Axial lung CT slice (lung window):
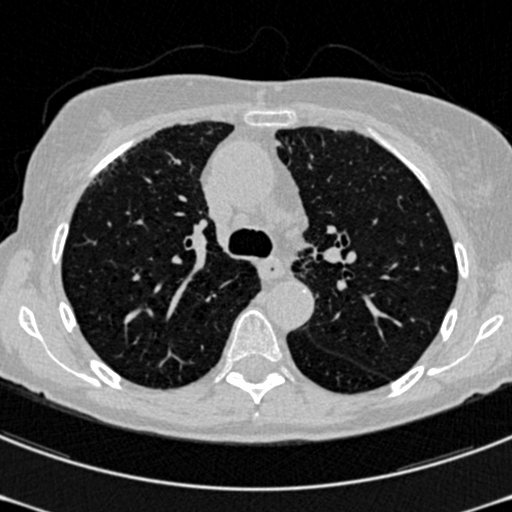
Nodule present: no